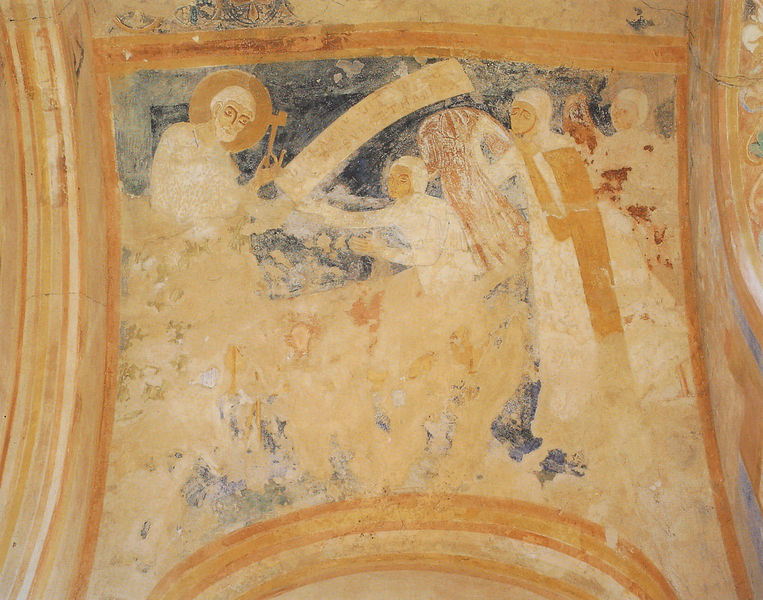
Titel: Romanische Dorfkirche in Idensen
Standort: Idensen, Dorfkirche (EU - D - Nds)
Schlagwörter: blau, gemälde, gott, himmel, mann, frauen, gelb, menschen, ocker, braun, orange, malerei, alt, bart, wand, augen, band, kirche, haare, personen, engel, bogen, gewölbe, kreuz, fragment, kaputt, heiligenschein, pforte, nimbus, jesus, mittelalter, zerstört, fresko, schlüssel, petrus, fresco, got, schriftband, pilger, verwaschen, nimbis, petrus schlüssel, abgeplättert